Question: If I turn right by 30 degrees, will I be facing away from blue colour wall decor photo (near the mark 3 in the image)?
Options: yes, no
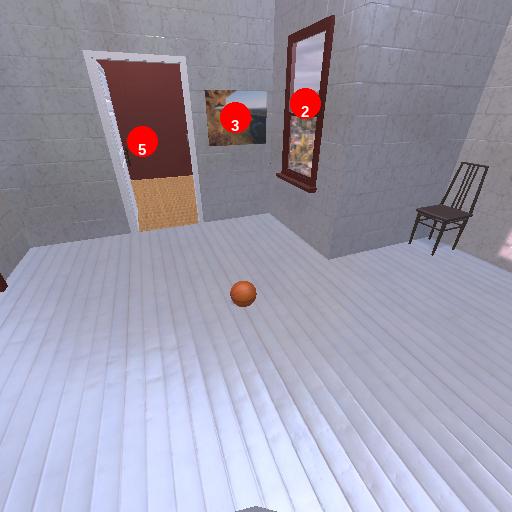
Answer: yes